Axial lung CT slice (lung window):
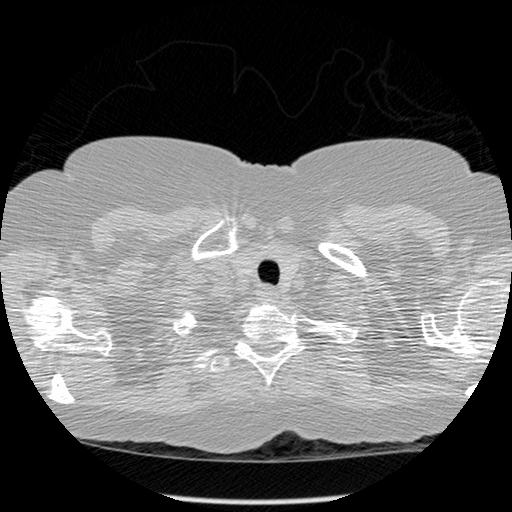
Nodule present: no